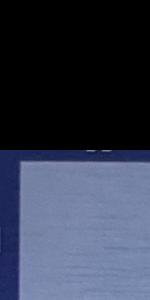
Label: Empty